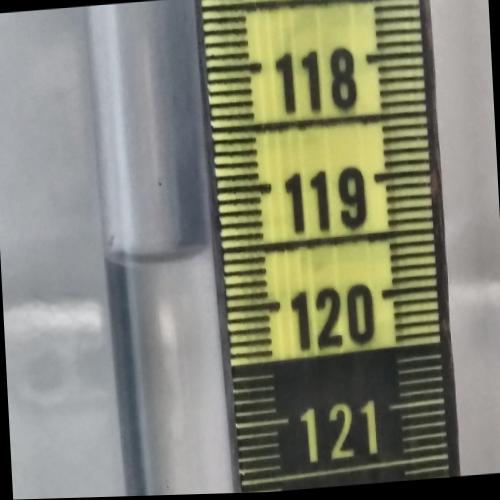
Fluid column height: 119.5 cm